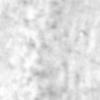
Label: no_change